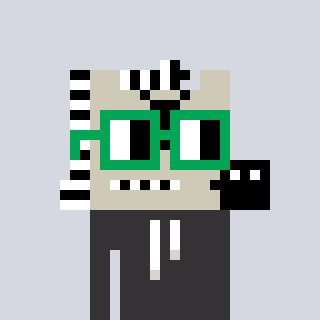
a pixel art character with square green glasses, a zebra-shaped head and a grayscale-colored body on a cool background